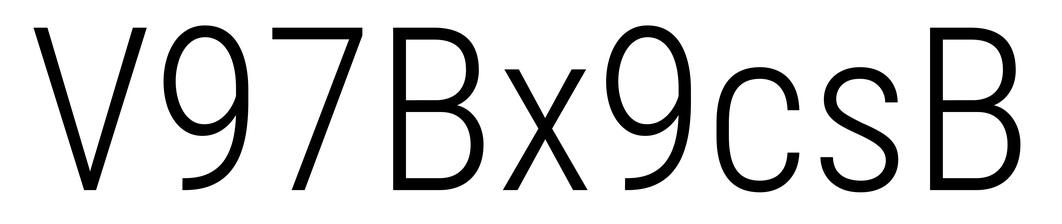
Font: Roboto_Condensed_Light